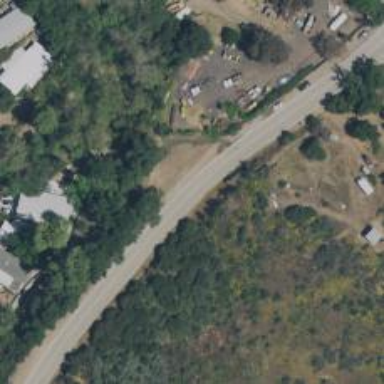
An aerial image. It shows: Secondary road.